Question: I have the following html code:
'''
<table><tbody><tr><td>
<div id="div_1">
<style>...</style>
<div><label> 1 </label></div>
<div><input type="text" name="text_1"/></div>
<script>$("#text_1").mask("99/99/9999");</script>
<div><label><a onclick="javascript:insert_div()"> </a></label></div>
...
</div>
...
<div id="div_20">
<style>...</style>
<div><label> 1 </label></div>
<div><input type="text" name="text_20"/></div>
<script>$("#text_20").mask("99/99/9999");</script>
<div><label><a onclick="javascript:insert_div()"> </a></label></div>
...
</div>
</td></tr></tbody></table>
'''
That generates this (from 1 to 20, actually):

What I need is to insert a whole new div when the user presses the arrow button. It should copy the div with scripts and styles and insert after them with a new number (e.g. 21, then 22, etc.).
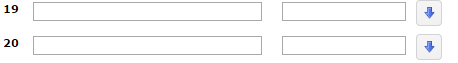
Answer: This is purely an instructional example of an alternate way of doing this task. It is intentionally wordy to provide ideas.
To clarify my first comment. If you use 'onclick=javascript' handlers, you are placing the registration of the event in the HTML, separate to the actual handler in the script. The "jQuery way" is to apply the handler function to a selection of elements, using methods like '.click()' and the rather useful '.on()' which I use below. This makes maintaining pages easier as you are not hunting through the HTML for JavaScript snippets. jQuery event handlers also support having more than one handler, for the same event, attached to an element 'onclick='.
- - - '<script>''text/template'- - '$(html)'- 'mask'-
<URL>
'''
// Declare a global counter for our new IDs
id = 2;
// Listen for click events at a non-changing ancestor element (delegated event handler)
$(document).on('click', '.addnew', function(e){
// get the HTML of the template from the dummy script block
var template = $('#template').html();
// Change the template names etc based on the new id
template = template.replace('{name}', 'name' + id).replace('{id}', id);
// Increase next id to use
id++;
// Convert the HTML into a DOM tree (so we can search it easily)
var $template= $(template);
// Apply the mask to the newly added input - alter this to suit
$template.find('input').mask("99/99/9999");
// Append the new row
$('table').append($template);
// stop the link from moving to page top
return false;
});
'''